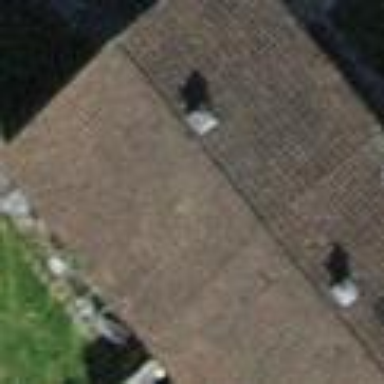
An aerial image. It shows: Terrace building with gabled roof made of tiles.